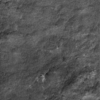
Label: not_dusty